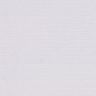
Metastatic tissue present: no